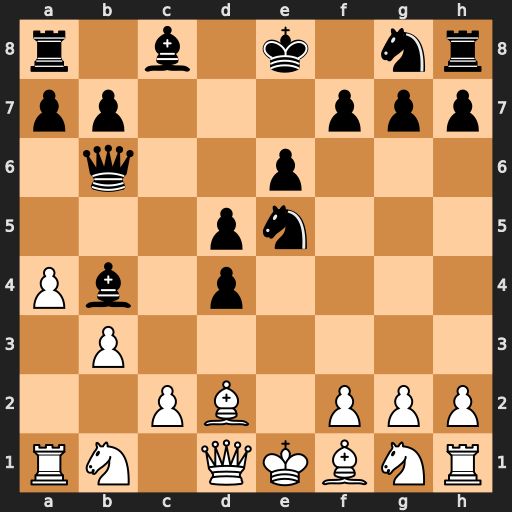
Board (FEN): r1b1k1nr/pp3ppp/1q2p3/3pn3/Pb1p4/1P6/2PB1PPP/RN1QKBNR
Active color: w
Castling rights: KQkq
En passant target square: -
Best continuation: Bb5+ Nc6 Bxb4 a6 Bxc6+